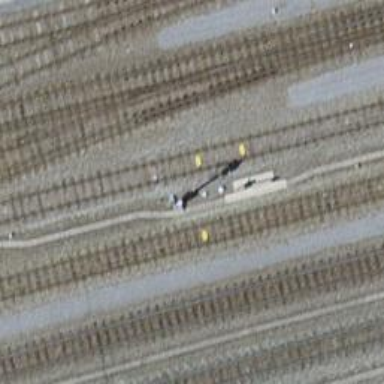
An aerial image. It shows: Railway signal.